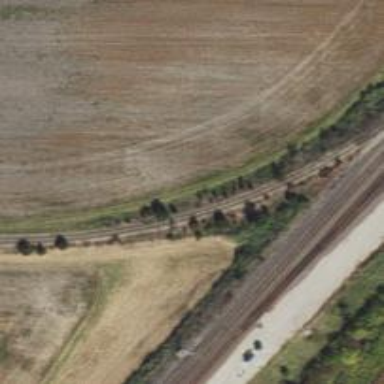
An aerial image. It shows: Abandoned railway.